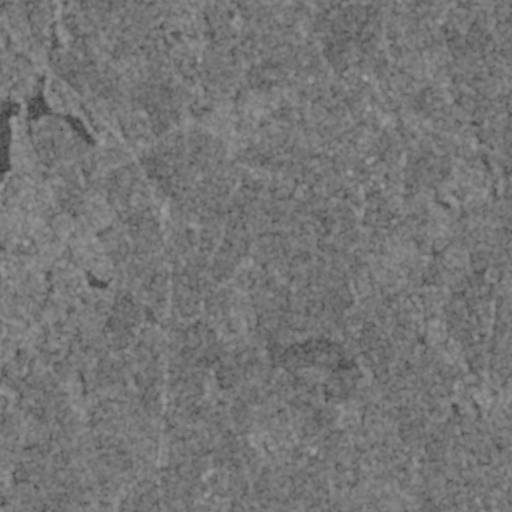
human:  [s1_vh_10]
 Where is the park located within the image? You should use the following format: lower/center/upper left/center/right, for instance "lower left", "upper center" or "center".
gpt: The park is located in the upper right of the image.
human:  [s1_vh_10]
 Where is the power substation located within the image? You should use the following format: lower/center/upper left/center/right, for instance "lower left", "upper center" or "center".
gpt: The power substation is located in the center left of the image.
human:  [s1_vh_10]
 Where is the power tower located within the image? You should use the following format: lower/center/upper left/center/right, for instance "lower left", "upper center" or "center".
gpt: The power tower is located in the right of the image.
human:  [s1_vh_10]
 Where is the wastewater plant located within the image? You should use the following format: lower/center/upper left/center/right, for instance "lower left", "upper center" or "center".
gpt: The wastewater plant is located in the upper center of the image.
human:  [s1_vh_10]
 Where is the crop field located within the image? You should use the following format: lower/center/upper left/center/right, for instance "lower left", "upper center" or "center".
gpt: There is no crop field in the image.

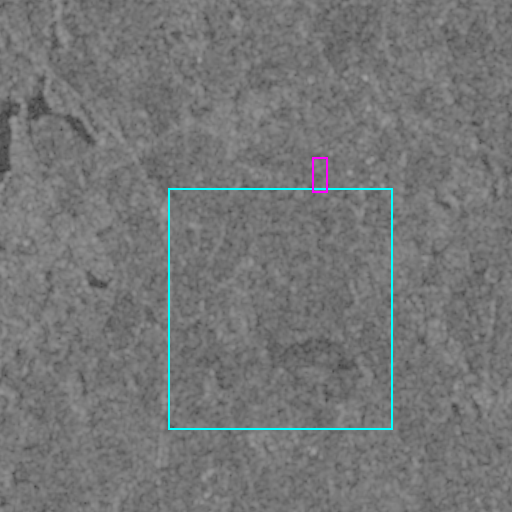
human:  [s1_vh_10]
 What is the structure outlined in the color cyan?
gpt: The structure outlined in cyan is a crop field.
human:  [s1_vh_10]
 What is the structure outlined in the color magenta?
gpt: The structure outlined in magenta is a wastewater plant.
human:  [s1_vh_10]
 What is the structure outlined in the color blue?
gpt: There is no blue outline.